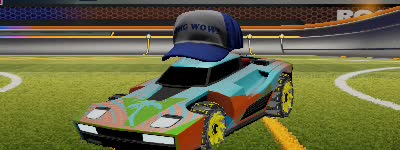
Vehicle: breakout